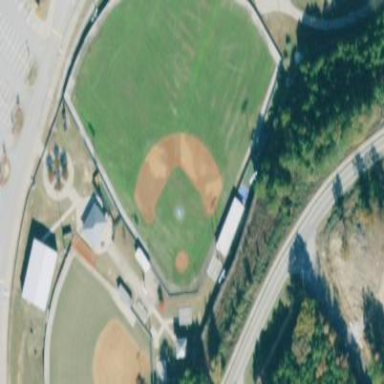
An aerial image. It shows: Baseball pitch for leisure and sports activities.